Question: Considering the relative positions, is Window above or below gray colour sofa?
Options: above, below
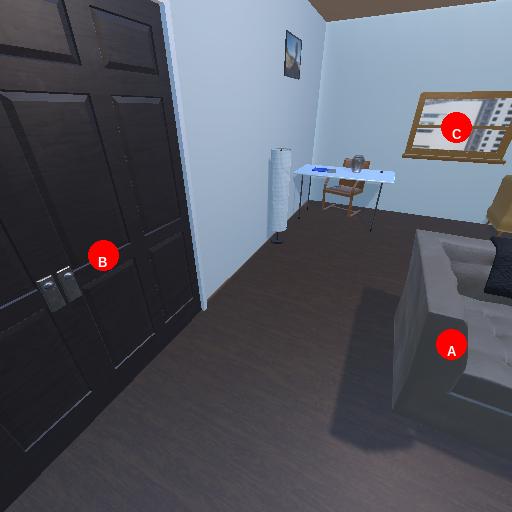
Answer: above